Interaction volume radius: 5 \u00c5
Interaction volume height: 15 \u00c5
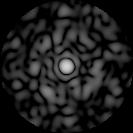
Disorder parameter: 0.8152